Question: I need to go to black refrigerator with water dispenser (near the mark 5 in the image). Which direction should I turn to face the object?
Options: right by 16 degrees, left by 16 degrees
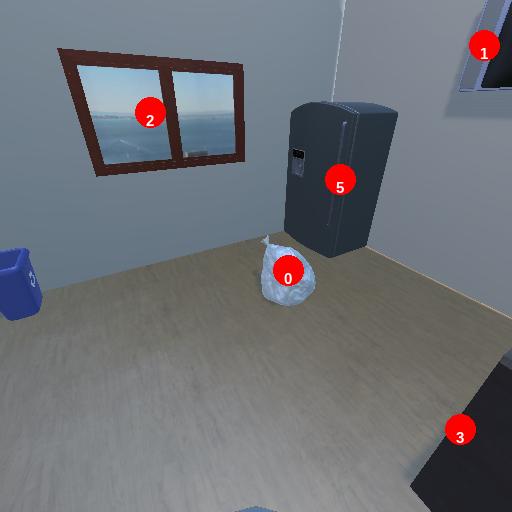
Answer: right by 16 degrees